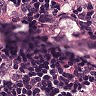
Metastatic tissue present: yes